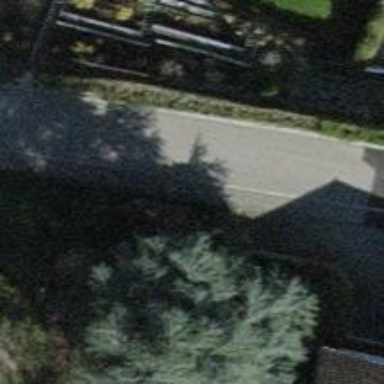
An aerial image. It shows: Paved residential road.